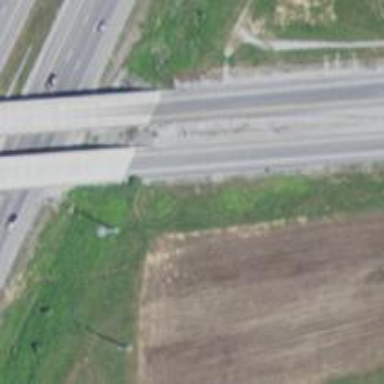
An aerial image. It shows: Motorway link bridge.